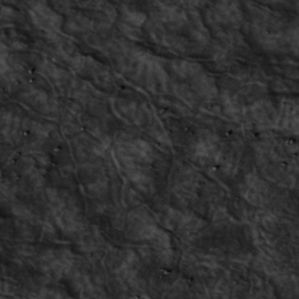
Label: non_frost